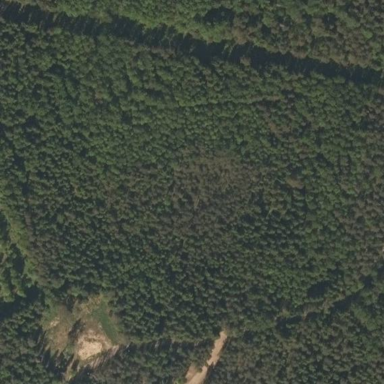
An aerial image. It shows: Evergreen needle-leaved woodland.